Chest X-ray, PA view. Patient: 55 years old, sex F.
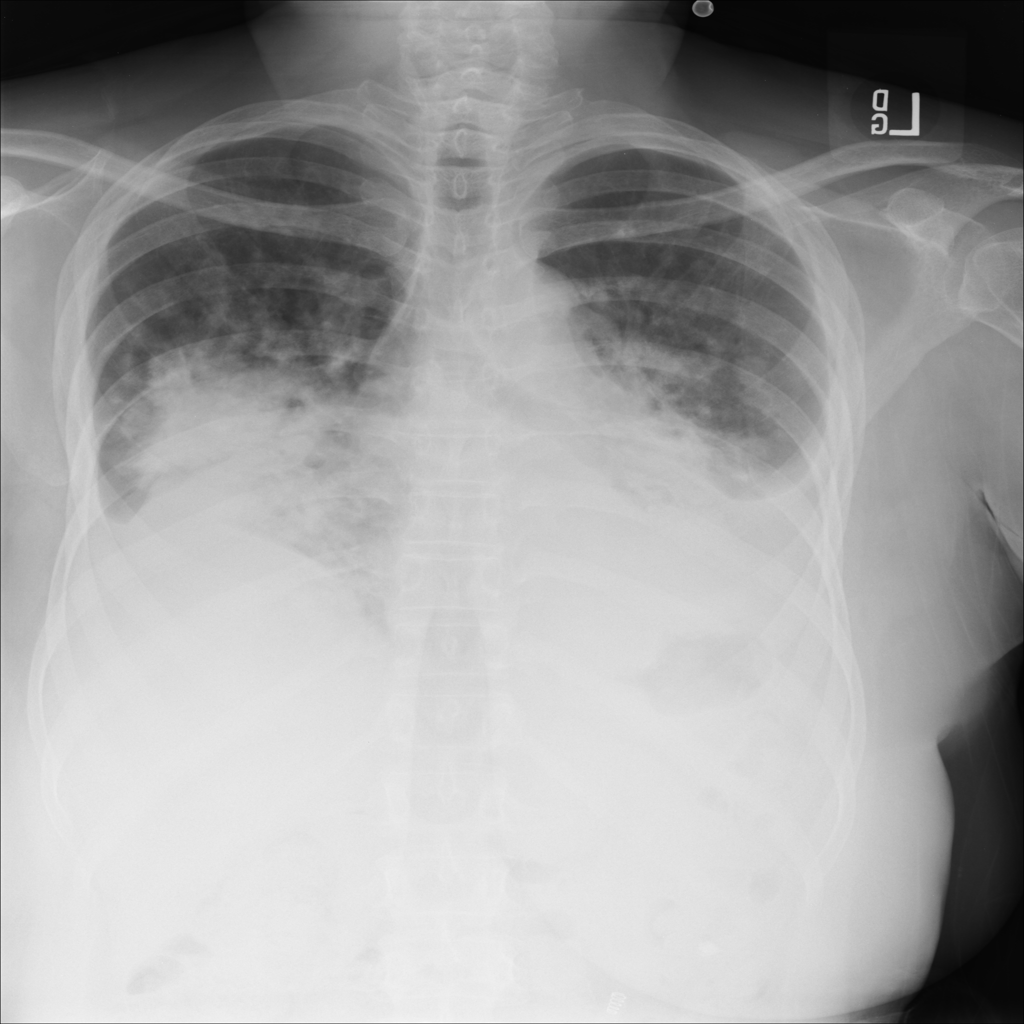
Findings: No Finding